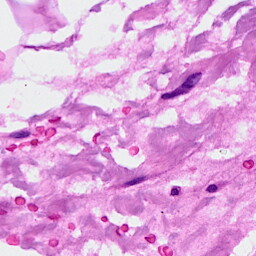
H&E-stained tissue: Breast